Field crop: maize
Growth stage: 2
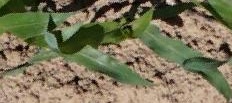
Species: maize